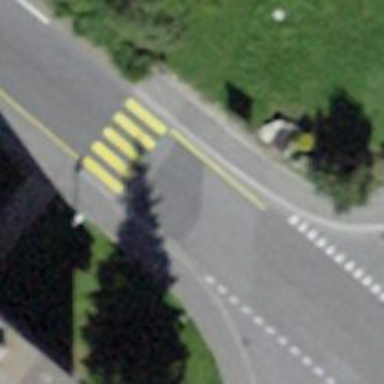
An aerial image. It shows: Uncontrolled crossing on the road.